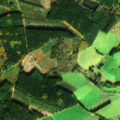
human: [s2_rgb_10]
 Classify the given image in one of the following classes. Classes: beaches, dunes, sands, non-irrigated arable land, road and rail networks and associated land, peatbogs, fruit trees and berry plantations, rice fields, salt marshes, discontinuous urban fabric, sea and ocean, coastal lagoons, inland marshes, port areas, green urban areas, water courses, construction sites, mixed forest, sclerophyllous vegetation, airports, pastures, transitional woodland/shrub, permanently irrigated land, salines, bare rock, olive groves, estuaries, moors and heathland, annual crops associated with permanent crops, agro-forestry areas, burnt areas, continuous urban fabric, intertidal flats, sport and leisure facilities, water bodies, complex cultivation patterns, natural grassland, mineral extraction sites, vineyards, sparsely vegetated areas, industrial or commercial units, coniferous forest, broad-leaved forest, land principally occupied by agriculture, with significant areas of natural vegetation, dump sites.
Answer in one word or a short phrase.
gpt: pastures, complex cultivation patterns, land principally occupied by agriculture, with significant areas of natural vegetation, coniferous forest, mixed forest, transitional woodland/shrub